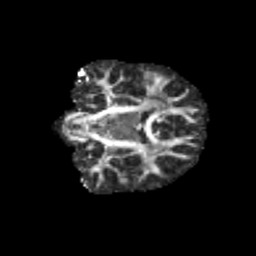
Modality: FA
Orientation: coronal
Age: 9
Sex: female
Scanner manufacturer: siemens
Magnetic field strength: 3 T
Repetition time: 3.8 s
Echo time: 0.07 s